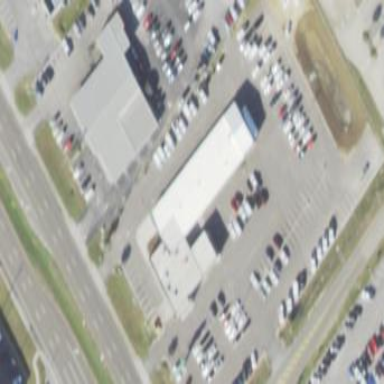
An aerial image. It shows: Car rental service.